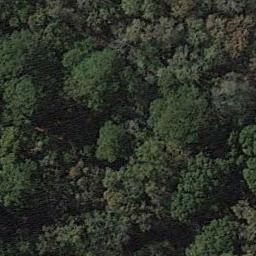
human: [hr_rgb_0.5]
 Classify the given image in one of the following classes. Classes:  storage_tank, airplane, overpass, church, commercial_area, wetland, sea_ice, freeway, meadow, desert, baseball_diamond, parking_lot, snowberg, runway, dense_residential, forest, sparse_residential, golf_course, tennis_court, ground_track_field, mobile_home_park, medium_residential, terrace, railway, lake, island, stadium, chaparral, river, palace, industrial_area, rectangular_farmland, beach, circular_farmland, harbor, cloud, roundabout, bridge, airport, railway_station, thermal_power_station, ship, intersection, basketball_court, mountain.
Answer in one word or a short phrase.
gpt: forest